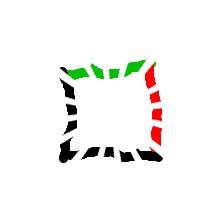
Shape: square